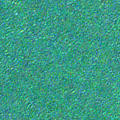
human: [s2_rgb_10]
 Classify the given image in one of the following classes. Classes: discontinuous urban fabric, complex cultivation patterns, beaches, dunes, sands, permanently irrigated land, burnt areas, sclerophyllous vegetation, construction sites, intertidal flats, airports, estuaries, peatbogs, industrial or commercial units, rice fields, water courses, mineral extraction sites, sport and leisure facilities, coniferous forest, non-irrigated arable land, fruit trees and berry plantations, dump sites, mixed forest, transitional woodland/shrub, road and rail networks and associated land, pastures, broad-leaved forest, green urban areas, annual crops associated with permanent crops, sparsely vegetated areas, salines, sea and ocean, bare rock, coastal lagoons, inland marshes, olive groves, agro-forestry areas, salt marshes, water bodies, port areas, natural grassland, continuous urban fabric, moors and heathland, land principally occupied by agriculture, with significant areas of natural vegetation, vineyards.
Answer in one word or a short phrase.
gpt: sea and ocean